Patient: sex F, age 48
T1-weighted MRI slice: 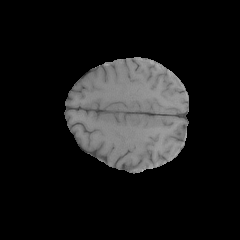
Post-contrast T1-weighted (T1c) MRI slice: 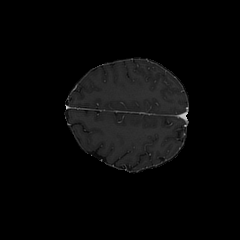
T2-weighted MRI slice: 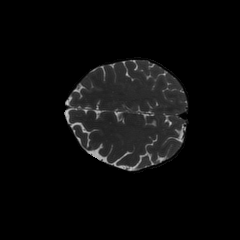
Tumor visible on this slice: no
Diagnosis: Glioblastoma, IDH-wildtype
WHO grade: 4